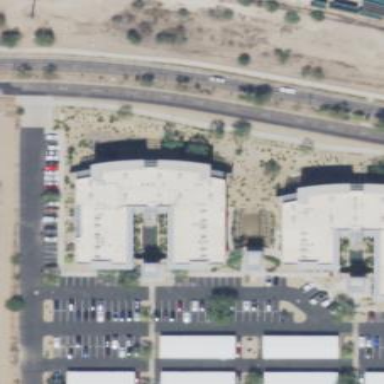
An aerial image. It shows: Office building.